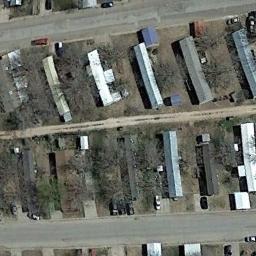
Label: mobile_home_park